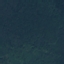
Land use / land cover class: Forest